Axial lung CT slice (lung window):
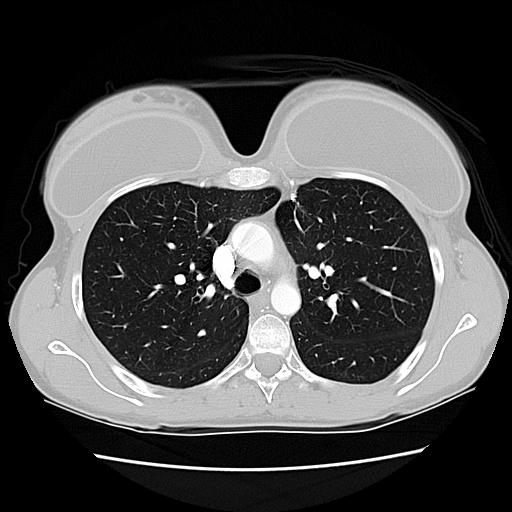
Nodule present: no